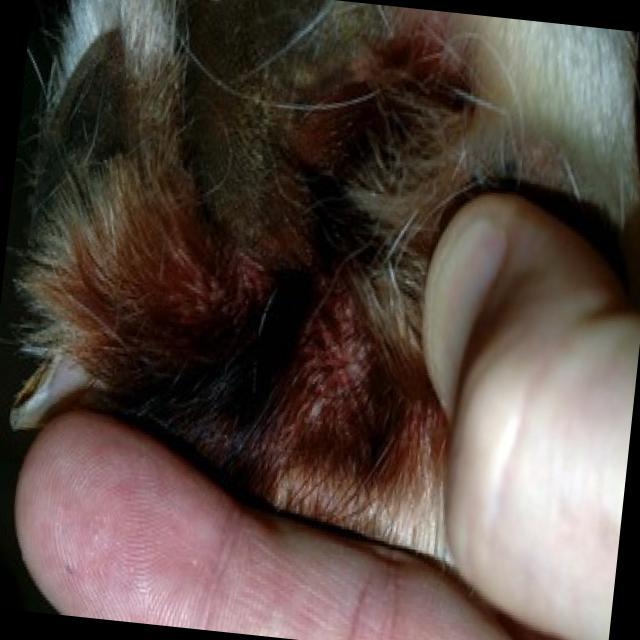
Canine hypersensitivity reaction — allergic skin response with urticaria, erythema, pruritus, and angioedema. May be food, environmental, or flea allergy related.